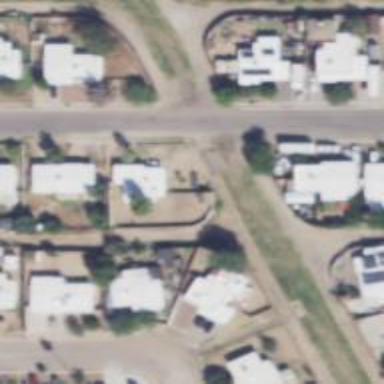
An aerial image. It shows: Alleyway designated as service road.